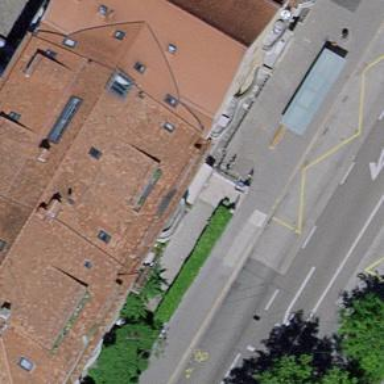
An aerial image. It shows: Asphalt platform for public transport with shelter.